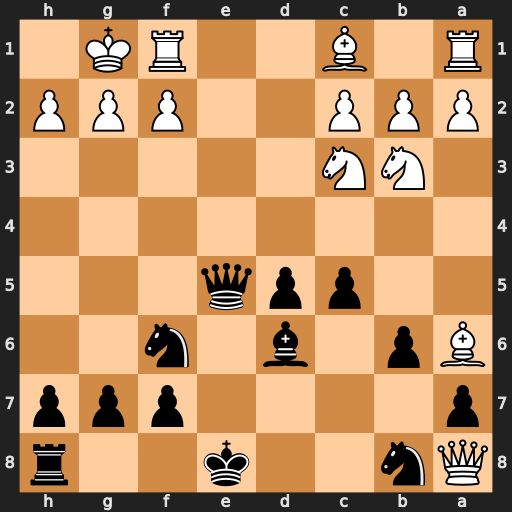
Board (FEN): Qn2k2r/p4ppp/Bp1b1n2/2ppq3/8/1NN5/PPP2PPP/R1B2RK1
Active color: b
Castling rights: k
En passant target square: -
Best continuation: Qxh2#